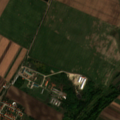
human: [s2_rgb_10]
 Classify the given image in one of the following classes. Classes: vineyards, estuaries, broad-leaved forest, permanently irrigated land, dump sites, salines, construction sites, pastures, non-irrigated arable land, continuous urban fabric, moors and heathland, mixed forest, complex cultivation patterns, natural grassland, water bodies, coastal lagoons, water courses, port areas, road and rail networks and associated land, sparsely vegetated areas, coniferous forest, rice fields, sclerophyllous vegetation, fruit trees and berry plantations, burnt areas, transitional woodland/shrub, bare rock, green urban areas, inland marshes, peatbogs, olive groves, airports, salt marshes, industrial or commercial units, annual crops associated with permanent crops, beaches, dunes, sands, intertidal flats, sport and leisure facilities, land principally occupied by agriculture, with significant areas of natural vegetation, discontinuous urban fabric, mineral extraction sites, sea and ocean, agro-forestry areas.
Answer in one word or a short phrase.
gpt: discontinuous urban fabric, industrial or commercial units, non-irrigated arable land, fruit trees and berry plantations, transitional woodland/shrub